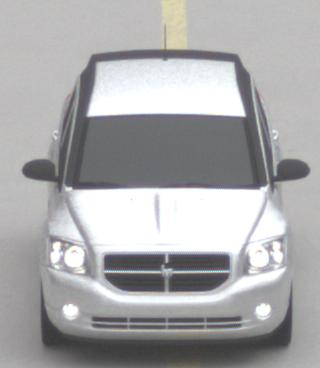
Make: Dodge
Model: Caliber 1.8
Detailed model: Caliber
Model produced from: 2006/06
Model produced until: 2009/03
Doors: 5
Color: white
Road condition: dry road
Daytime: morning or afternoon
Contrast: low contrast